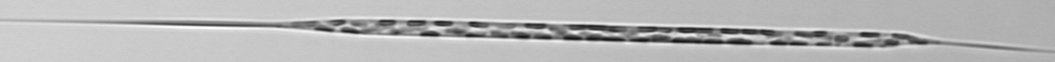
Label: Rhizosolenia